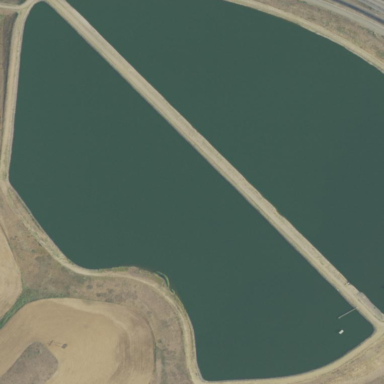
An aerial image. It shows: Water reservoir classified as water storage type.